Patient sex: F
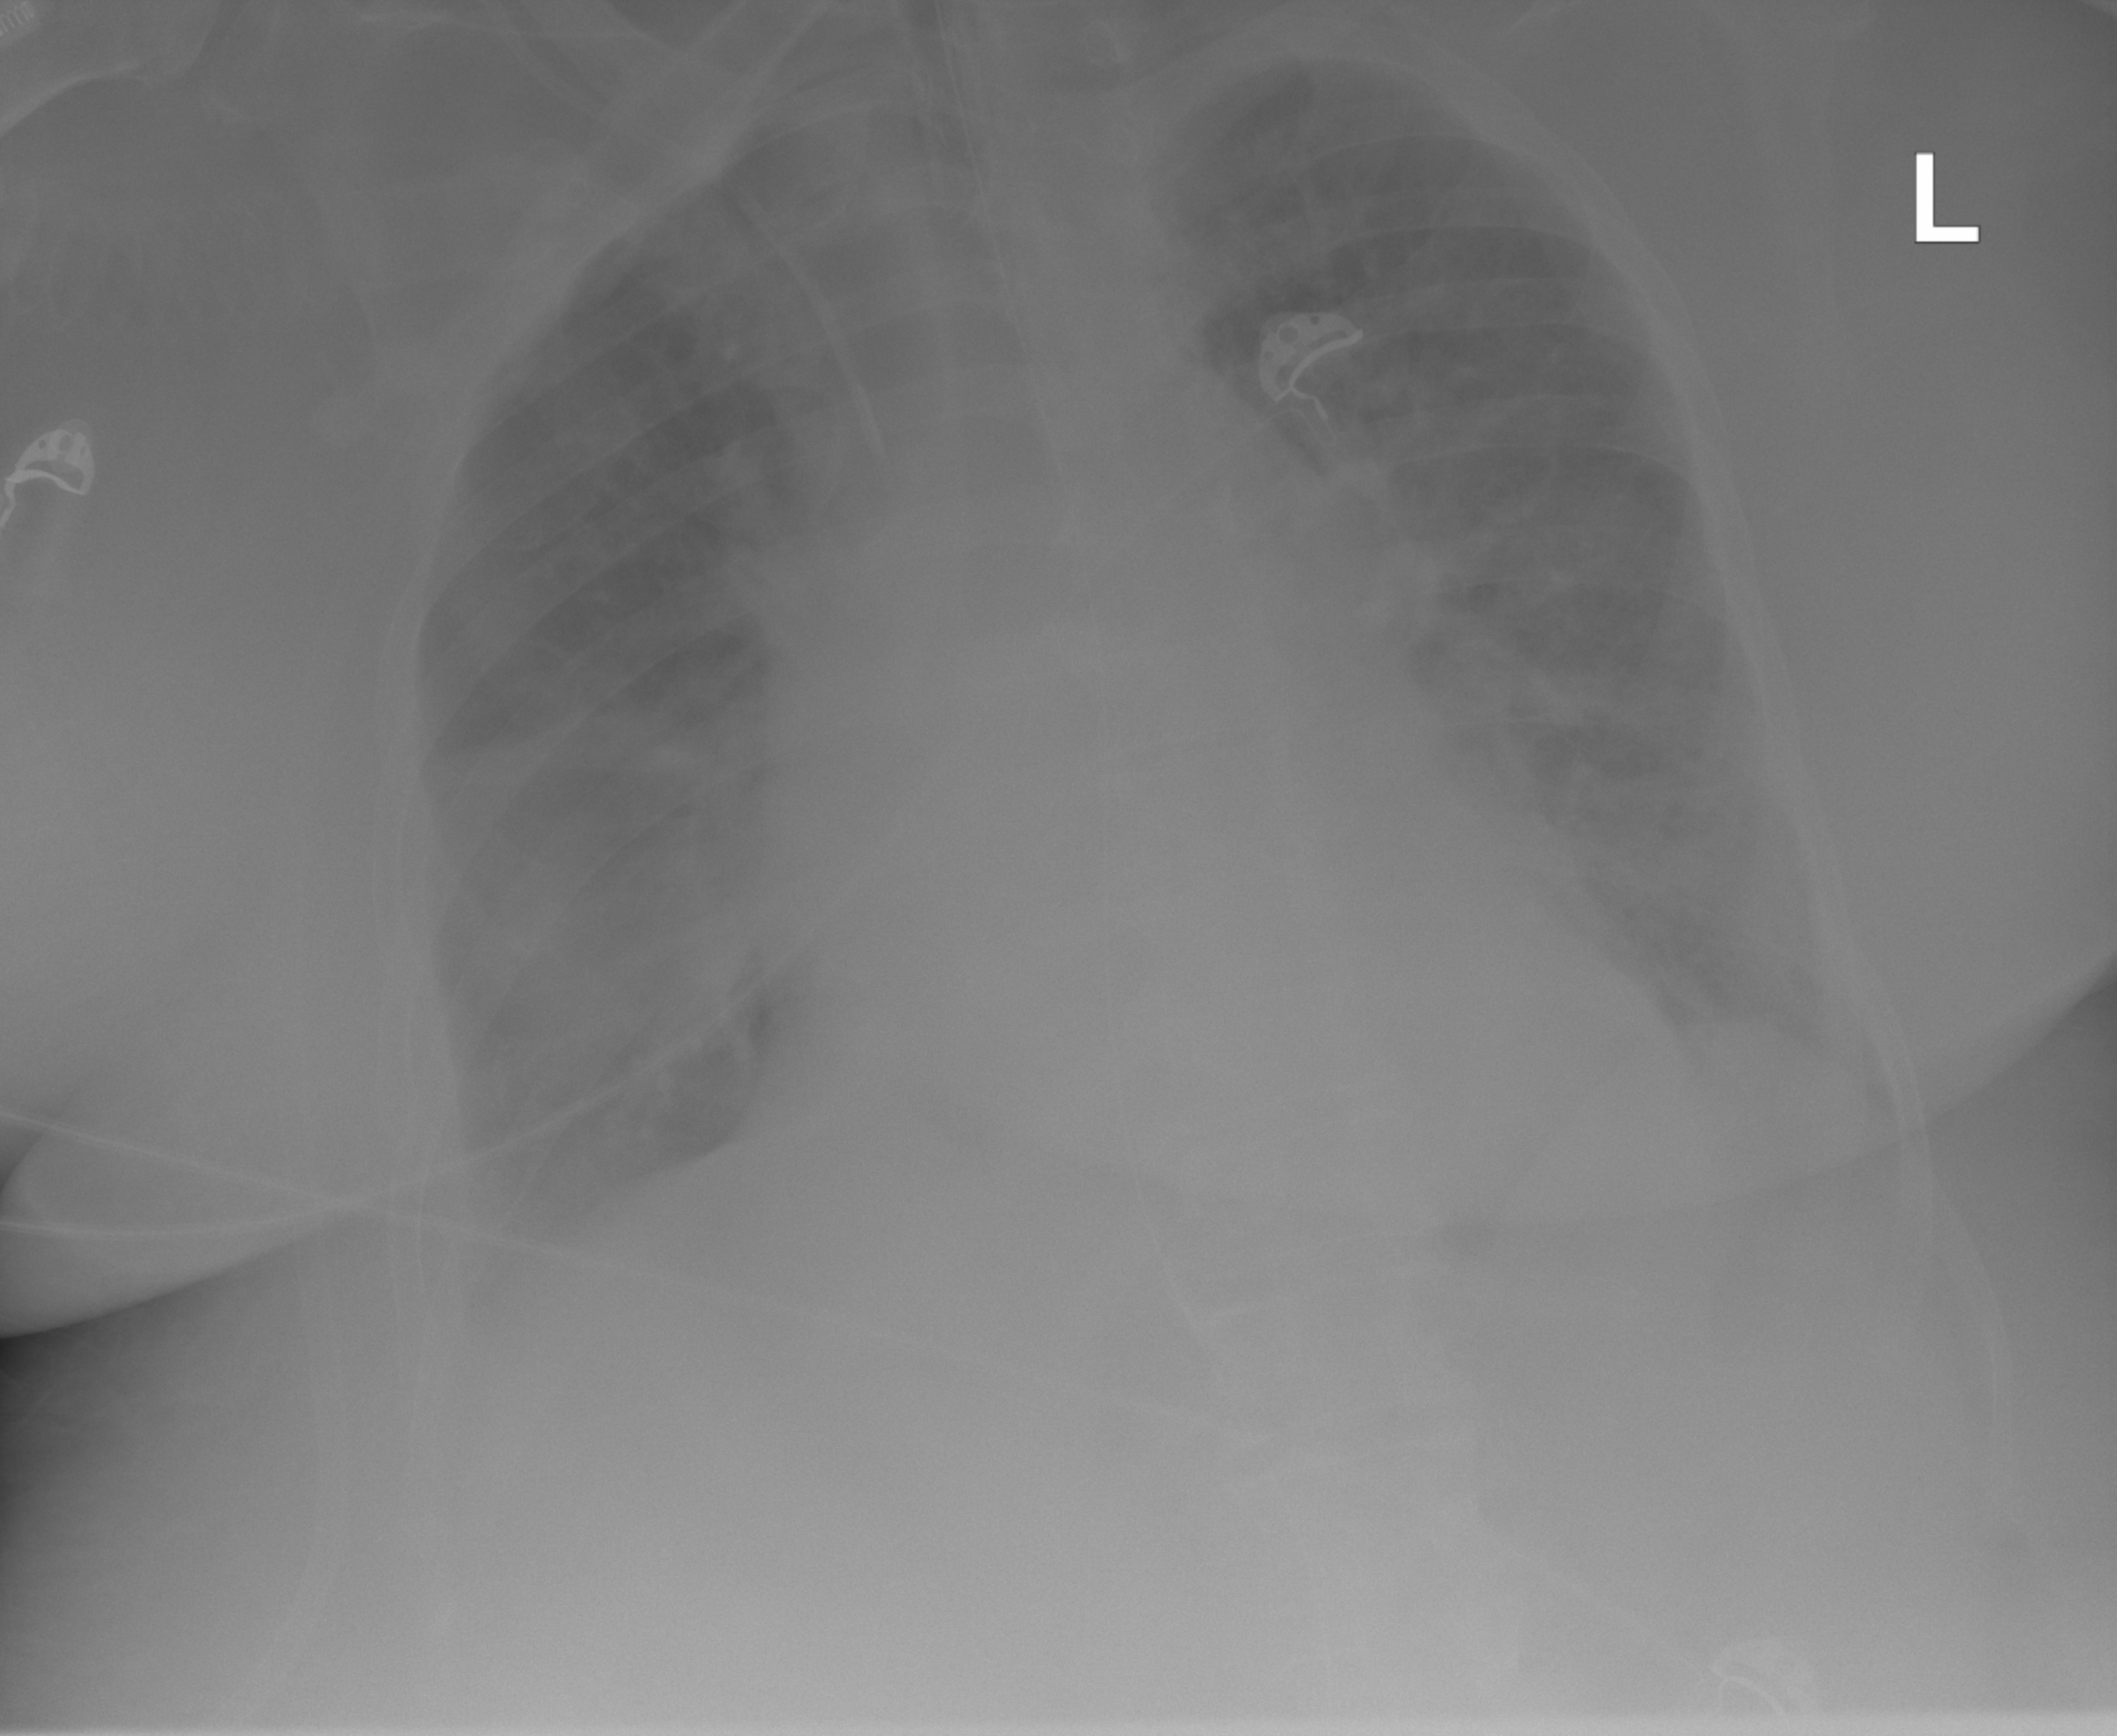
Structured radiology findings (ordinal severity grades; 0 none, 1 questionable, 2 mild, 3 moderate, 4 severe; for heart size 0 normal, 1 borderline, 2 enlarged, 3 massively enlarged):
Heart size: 2
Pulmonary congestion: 2
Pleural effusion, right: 2
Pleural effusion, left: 0
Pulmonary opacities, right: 2
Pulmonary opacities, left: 2
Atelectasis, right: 2
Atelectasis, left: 2